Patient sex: M
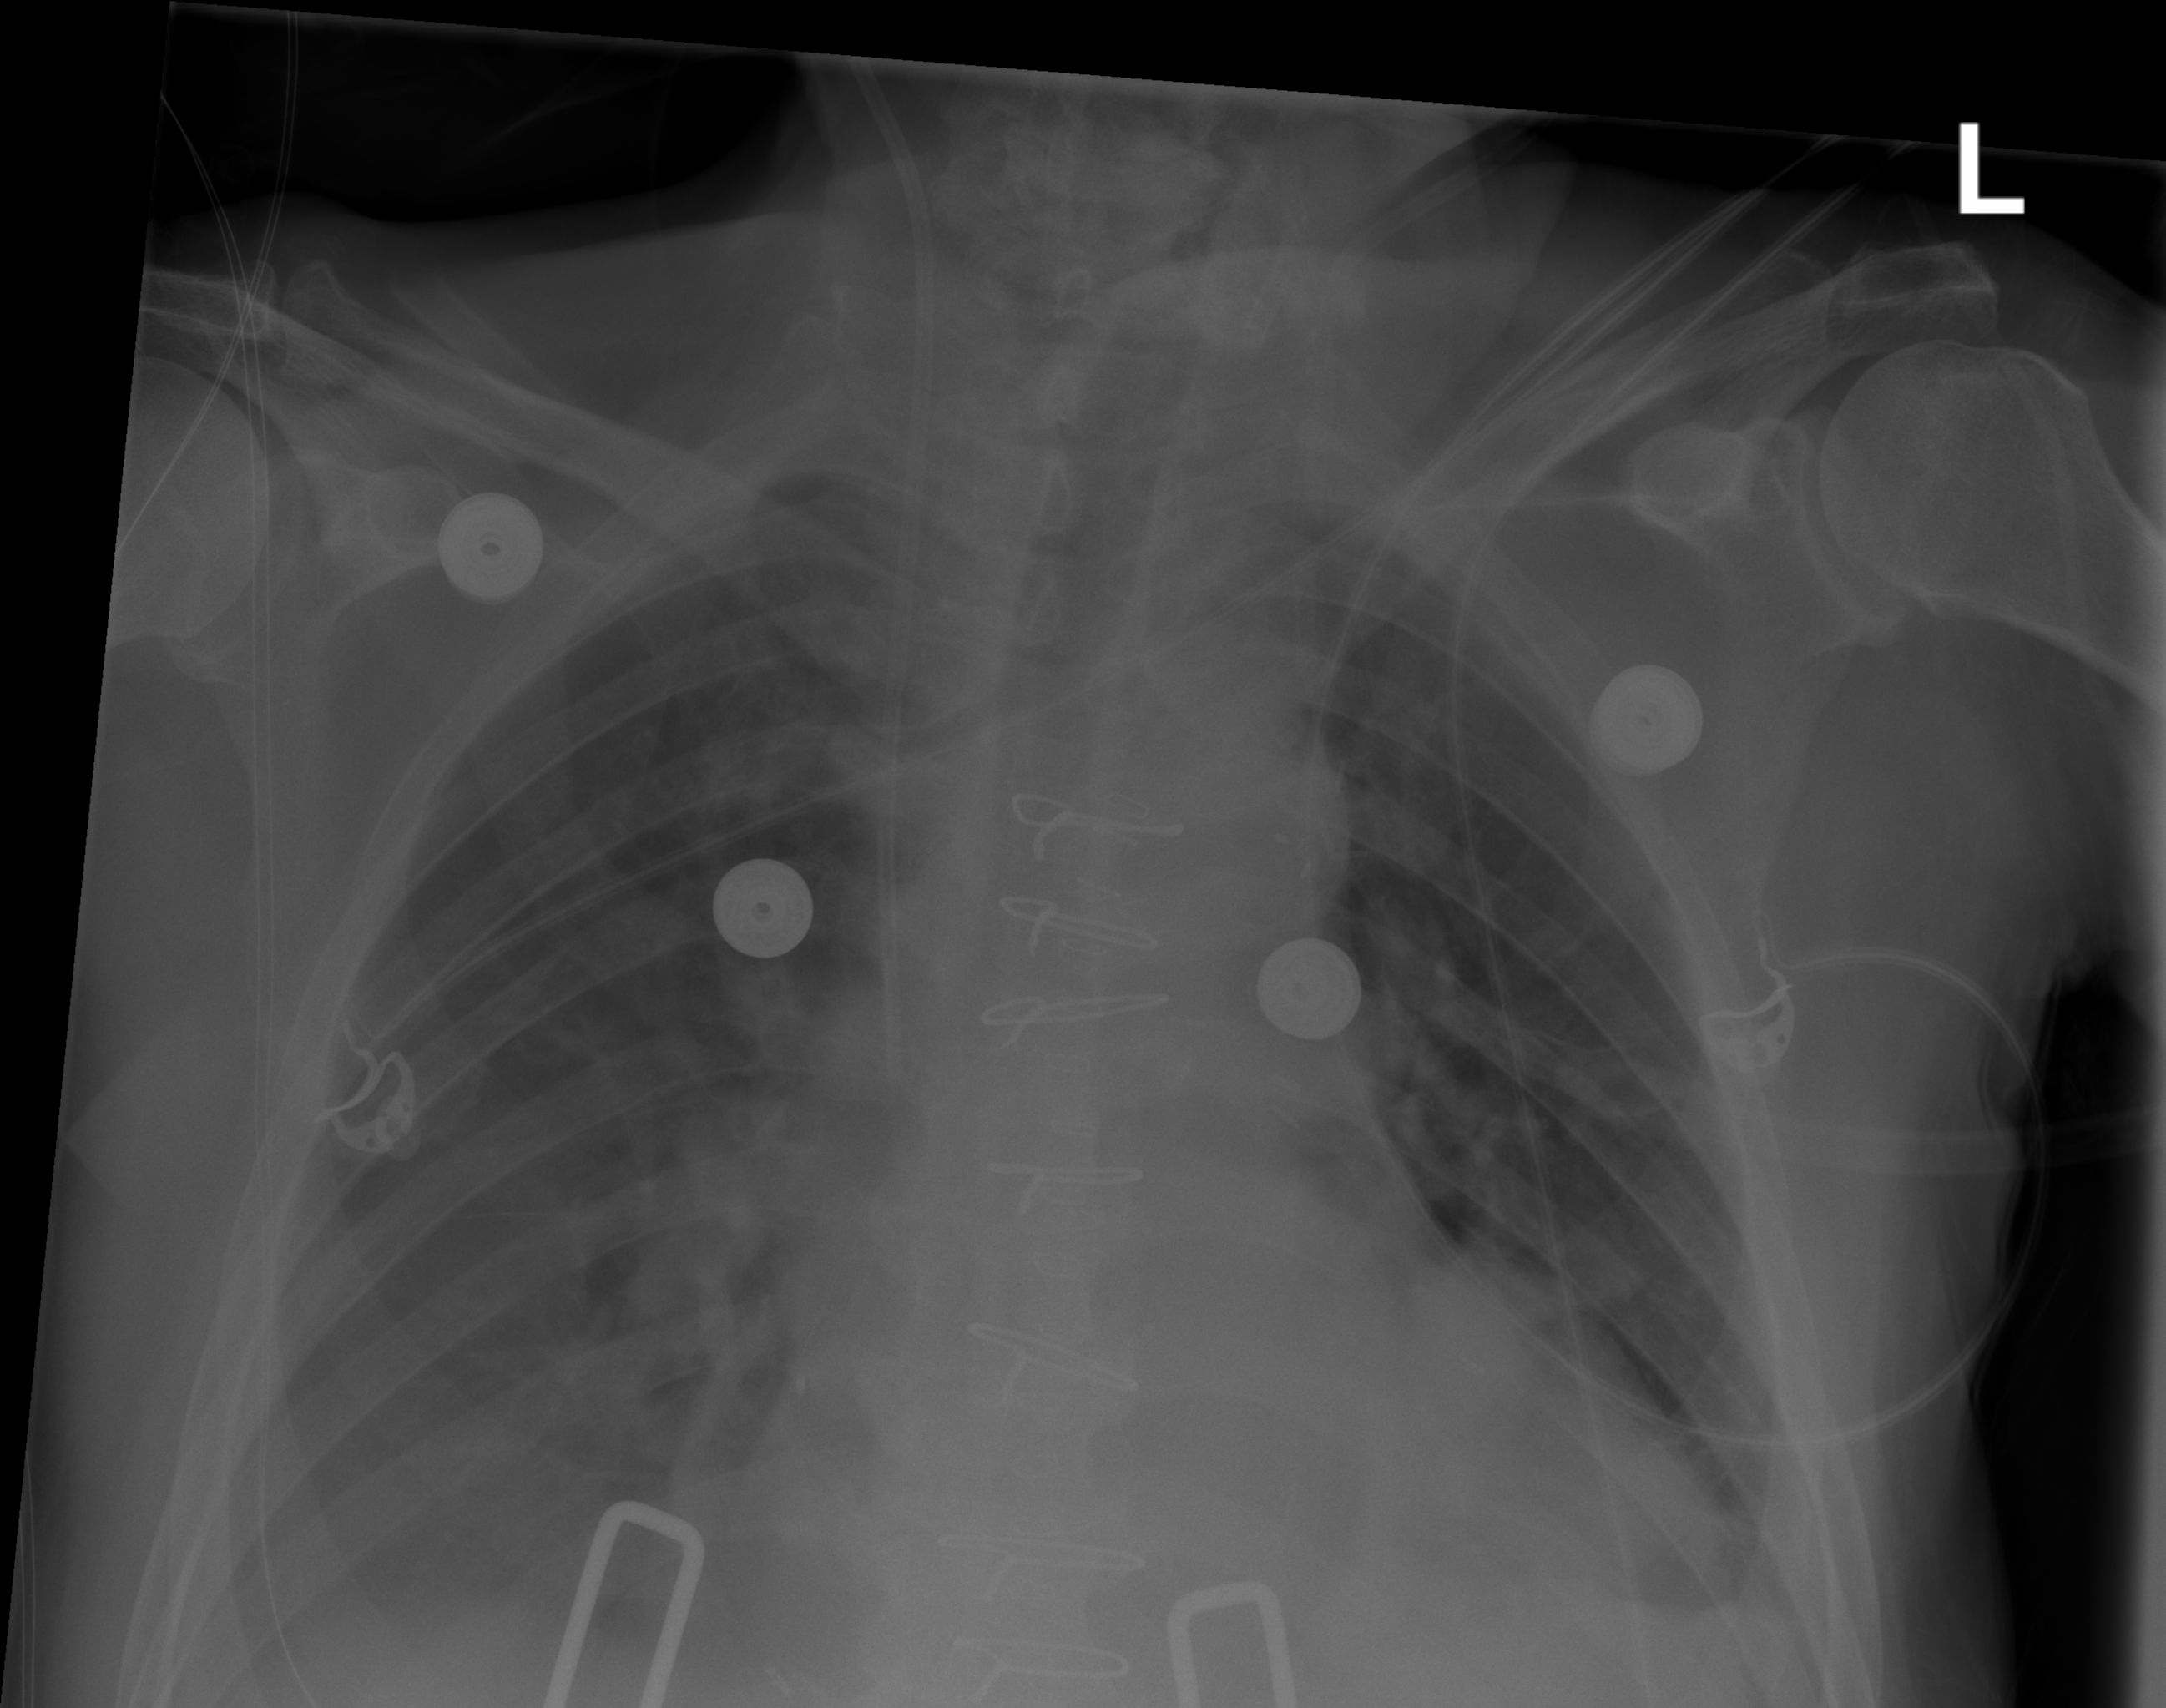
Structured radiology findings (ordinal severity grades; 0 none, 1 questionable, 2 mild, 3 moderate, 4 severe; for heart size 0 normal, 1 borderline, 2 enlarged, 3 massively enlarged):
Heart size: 1
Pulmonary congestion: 1
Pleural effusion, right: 2
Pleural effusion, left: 1
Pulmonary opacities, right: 0
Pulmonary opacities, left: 0
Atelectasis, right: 2
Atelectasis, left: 2